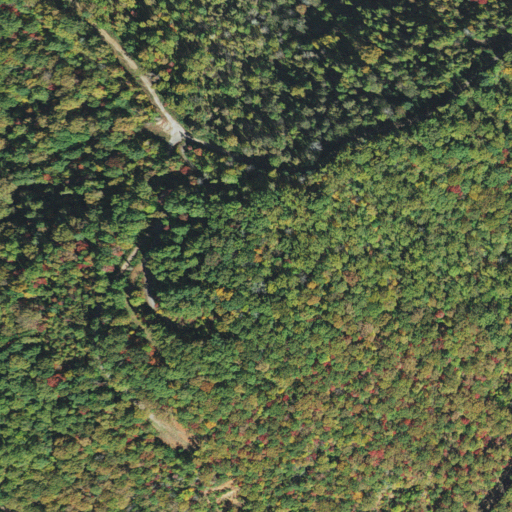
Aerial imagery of mountain in North Carolina named Lyle Knob containing deciduous forest, open development, and mixed forest